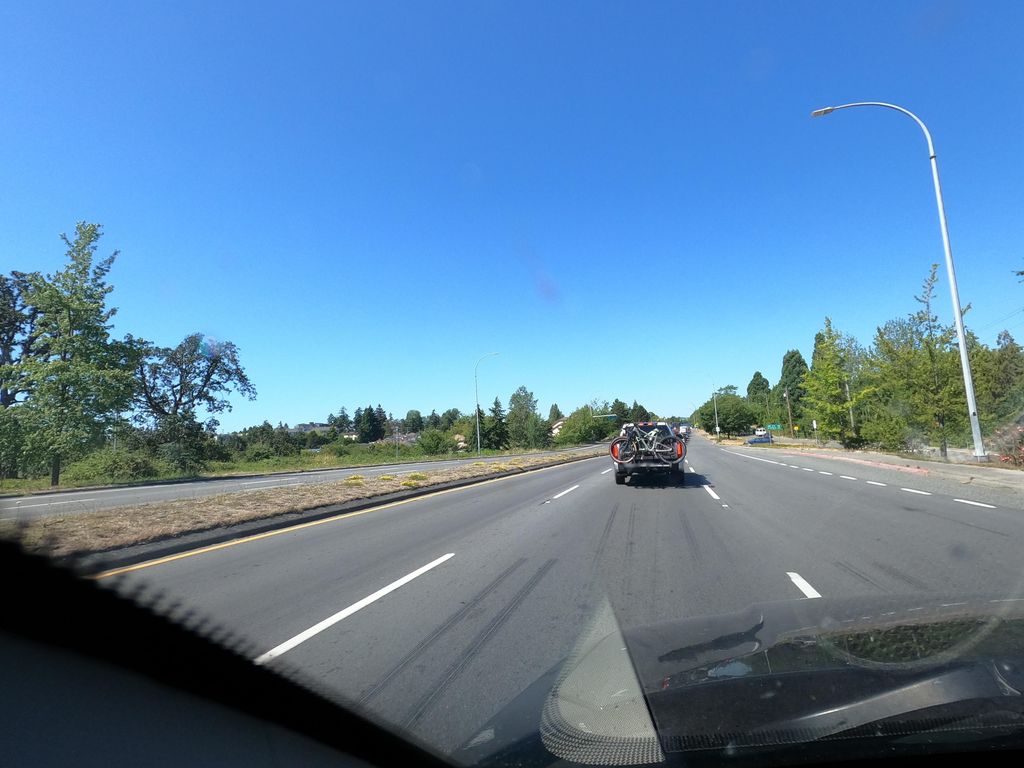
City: victoria